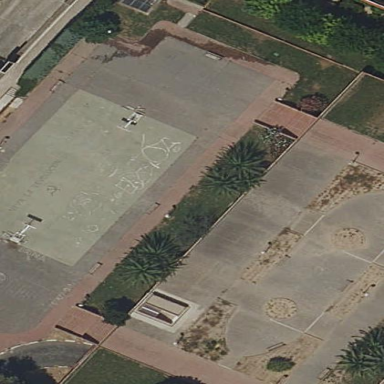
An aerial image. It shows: Basketball court in the leisure land pitch.